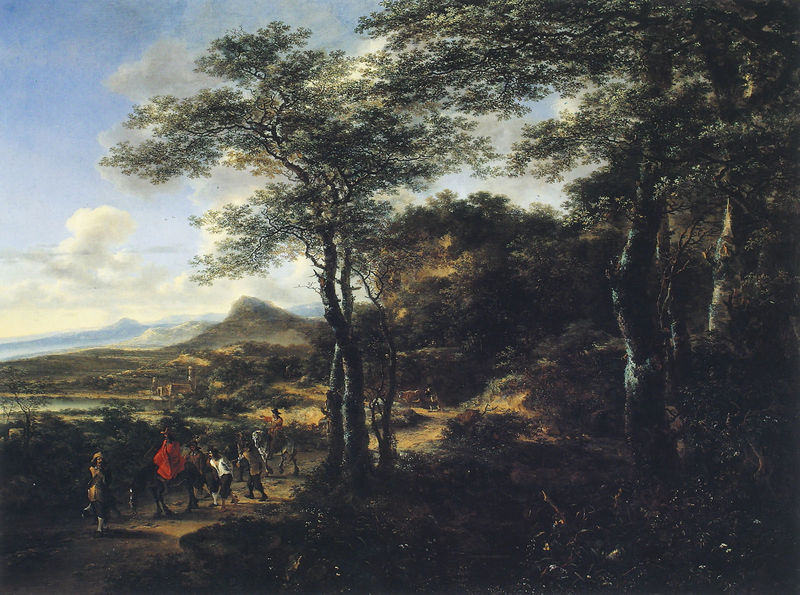
Titel: Landscape with Bandits Leading Prisoners (Landschaft mit Banditen und Gefangenen)
Künstler: Jan Both
Institution: Boston, Museum of Fine Arts
Schlagwörter: baum, gemälde, gruppe, himmel, mann, meer, umhang, wasser, wolken, bäume, landschaft, menschen, see, stadt, frankreich, männer, rot, weg, bild, deich, hügel, sträucher, mantel, krone, wald, genre, pferd, reiter, ausritt, reiten, ritt, spanien, vedute, berge, gebirge, spanisch, burg, wandern, kuppen, wanderer, lans, hirten, akademie, forst, pilger, akademisch